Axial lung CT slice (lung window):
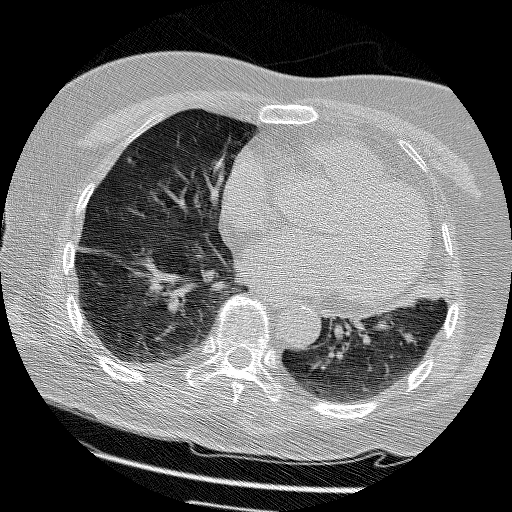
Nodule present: yes
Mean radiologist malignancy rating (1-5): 3